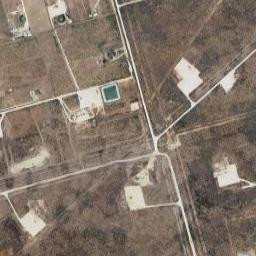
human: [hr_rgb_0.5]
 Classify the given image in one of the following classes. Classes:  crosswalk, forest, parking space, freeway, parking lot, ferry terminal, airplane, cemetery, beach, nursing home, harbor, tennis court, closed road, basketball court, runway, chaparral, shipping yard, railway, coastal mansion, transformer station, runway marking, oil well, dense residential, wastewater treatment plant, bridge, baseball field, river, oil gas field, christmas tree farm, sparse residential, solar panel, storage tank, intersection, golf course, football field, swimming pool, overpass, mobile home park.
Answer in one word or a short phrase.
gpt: oil gas field